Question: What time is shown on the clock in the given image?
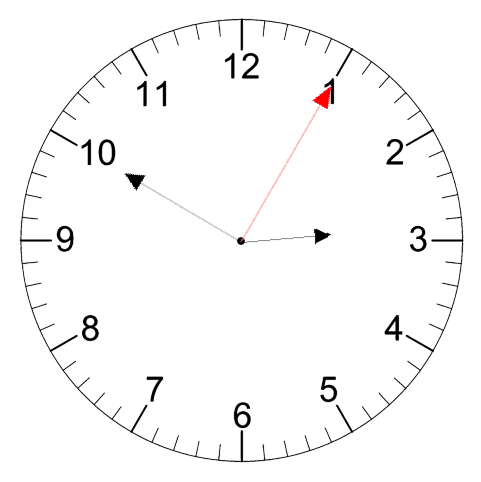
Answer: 02:50:05